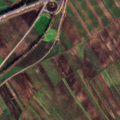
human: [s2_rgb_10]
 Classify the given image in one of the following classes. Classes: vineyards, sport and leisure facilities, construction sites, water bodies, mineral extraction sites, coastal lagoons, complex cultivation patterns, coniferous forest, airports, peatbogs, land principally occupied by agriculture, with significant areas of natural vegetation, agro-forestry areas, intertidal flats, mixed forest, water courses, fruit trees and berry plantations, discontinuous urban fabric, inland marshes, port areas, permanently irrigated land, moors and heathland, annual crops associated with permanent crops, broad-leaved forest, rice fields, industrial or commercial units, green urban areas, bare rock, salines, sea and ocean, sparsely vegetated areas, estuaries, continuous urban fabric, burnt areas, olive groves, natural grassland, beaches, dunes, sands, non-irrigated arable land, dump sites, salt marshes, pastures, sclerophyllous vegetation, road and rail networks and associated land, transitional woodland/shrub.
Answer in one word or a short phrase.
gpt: non-irrigated arable land